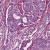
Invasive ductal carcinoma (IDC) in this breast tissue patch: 1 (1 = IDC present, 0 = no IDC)